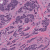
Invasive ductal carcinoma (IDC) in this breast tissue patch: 1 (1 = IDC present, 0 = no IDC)